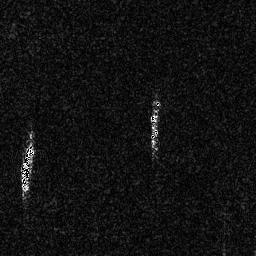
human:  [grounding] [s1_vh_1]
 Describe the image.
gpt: In the satellite image, there is  <ref>1 medium ship </ref> <box>[[7, 54, 13, 75, 0]]</box> located at left,  <ref>1 medium ship </ref> <box>[[57, 37, 62, 58, 0]]</box> located at center.